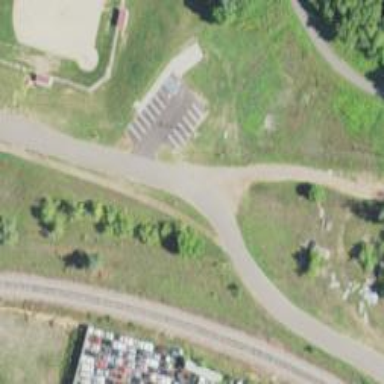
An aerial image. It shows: Abandoned railway.